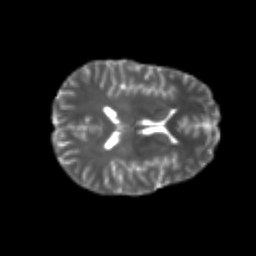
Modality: T2w
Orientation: axial
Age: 26
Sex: female
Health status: healthy
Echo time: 0.074 s